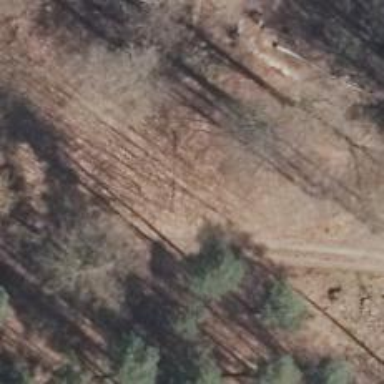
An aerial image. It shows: Compacted grade3 track.